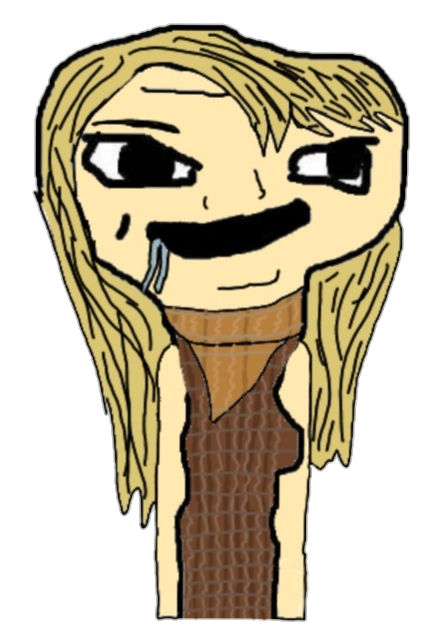
Label: 5_Brainlet